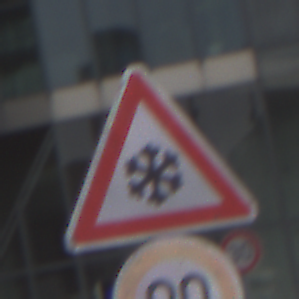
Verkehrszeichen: SchneeOderEisglaette
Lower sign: Geschwindigkeit90
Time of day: MorningAfternoon
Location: Outdoor (Urban)
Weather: Overcast
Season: NotSpecified
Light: Natural